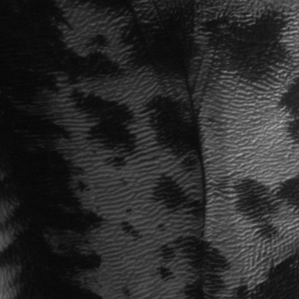
Label: frost